Question: i don't know why but when i add items to listview i get only the last item. E.G. if i write apple and than pear i get only pear and not apple and pear.
Why?

CODE:
'''
holder.button.setOnClickListener(new View.OnClickListener() {
@Override
public void onClick(View v) {
System.out.println("IDDD:"+iddd);
System.out.println("IDDD:"+video2.getPic());
//holder.lw.setA
String commento= (holder.tw.getText().toString());
// holder.lw.setAdapter(adapter);
ArrayList<String> arrayList= new ArrayList<String>();
final ArrayAdapter<String> adapter = new ArrayAdapter<String>(context, android.R.layout.simple_list_item_1, arrayList);
arrayList.add(commento);
// next thing you have to do is check if your adapter has changed
holder.lw.setAdapter(adapter);
adapter.notifyDataSetChanged();
System.out.println("LISTVIEW:"+arrayList);
}
});
'''
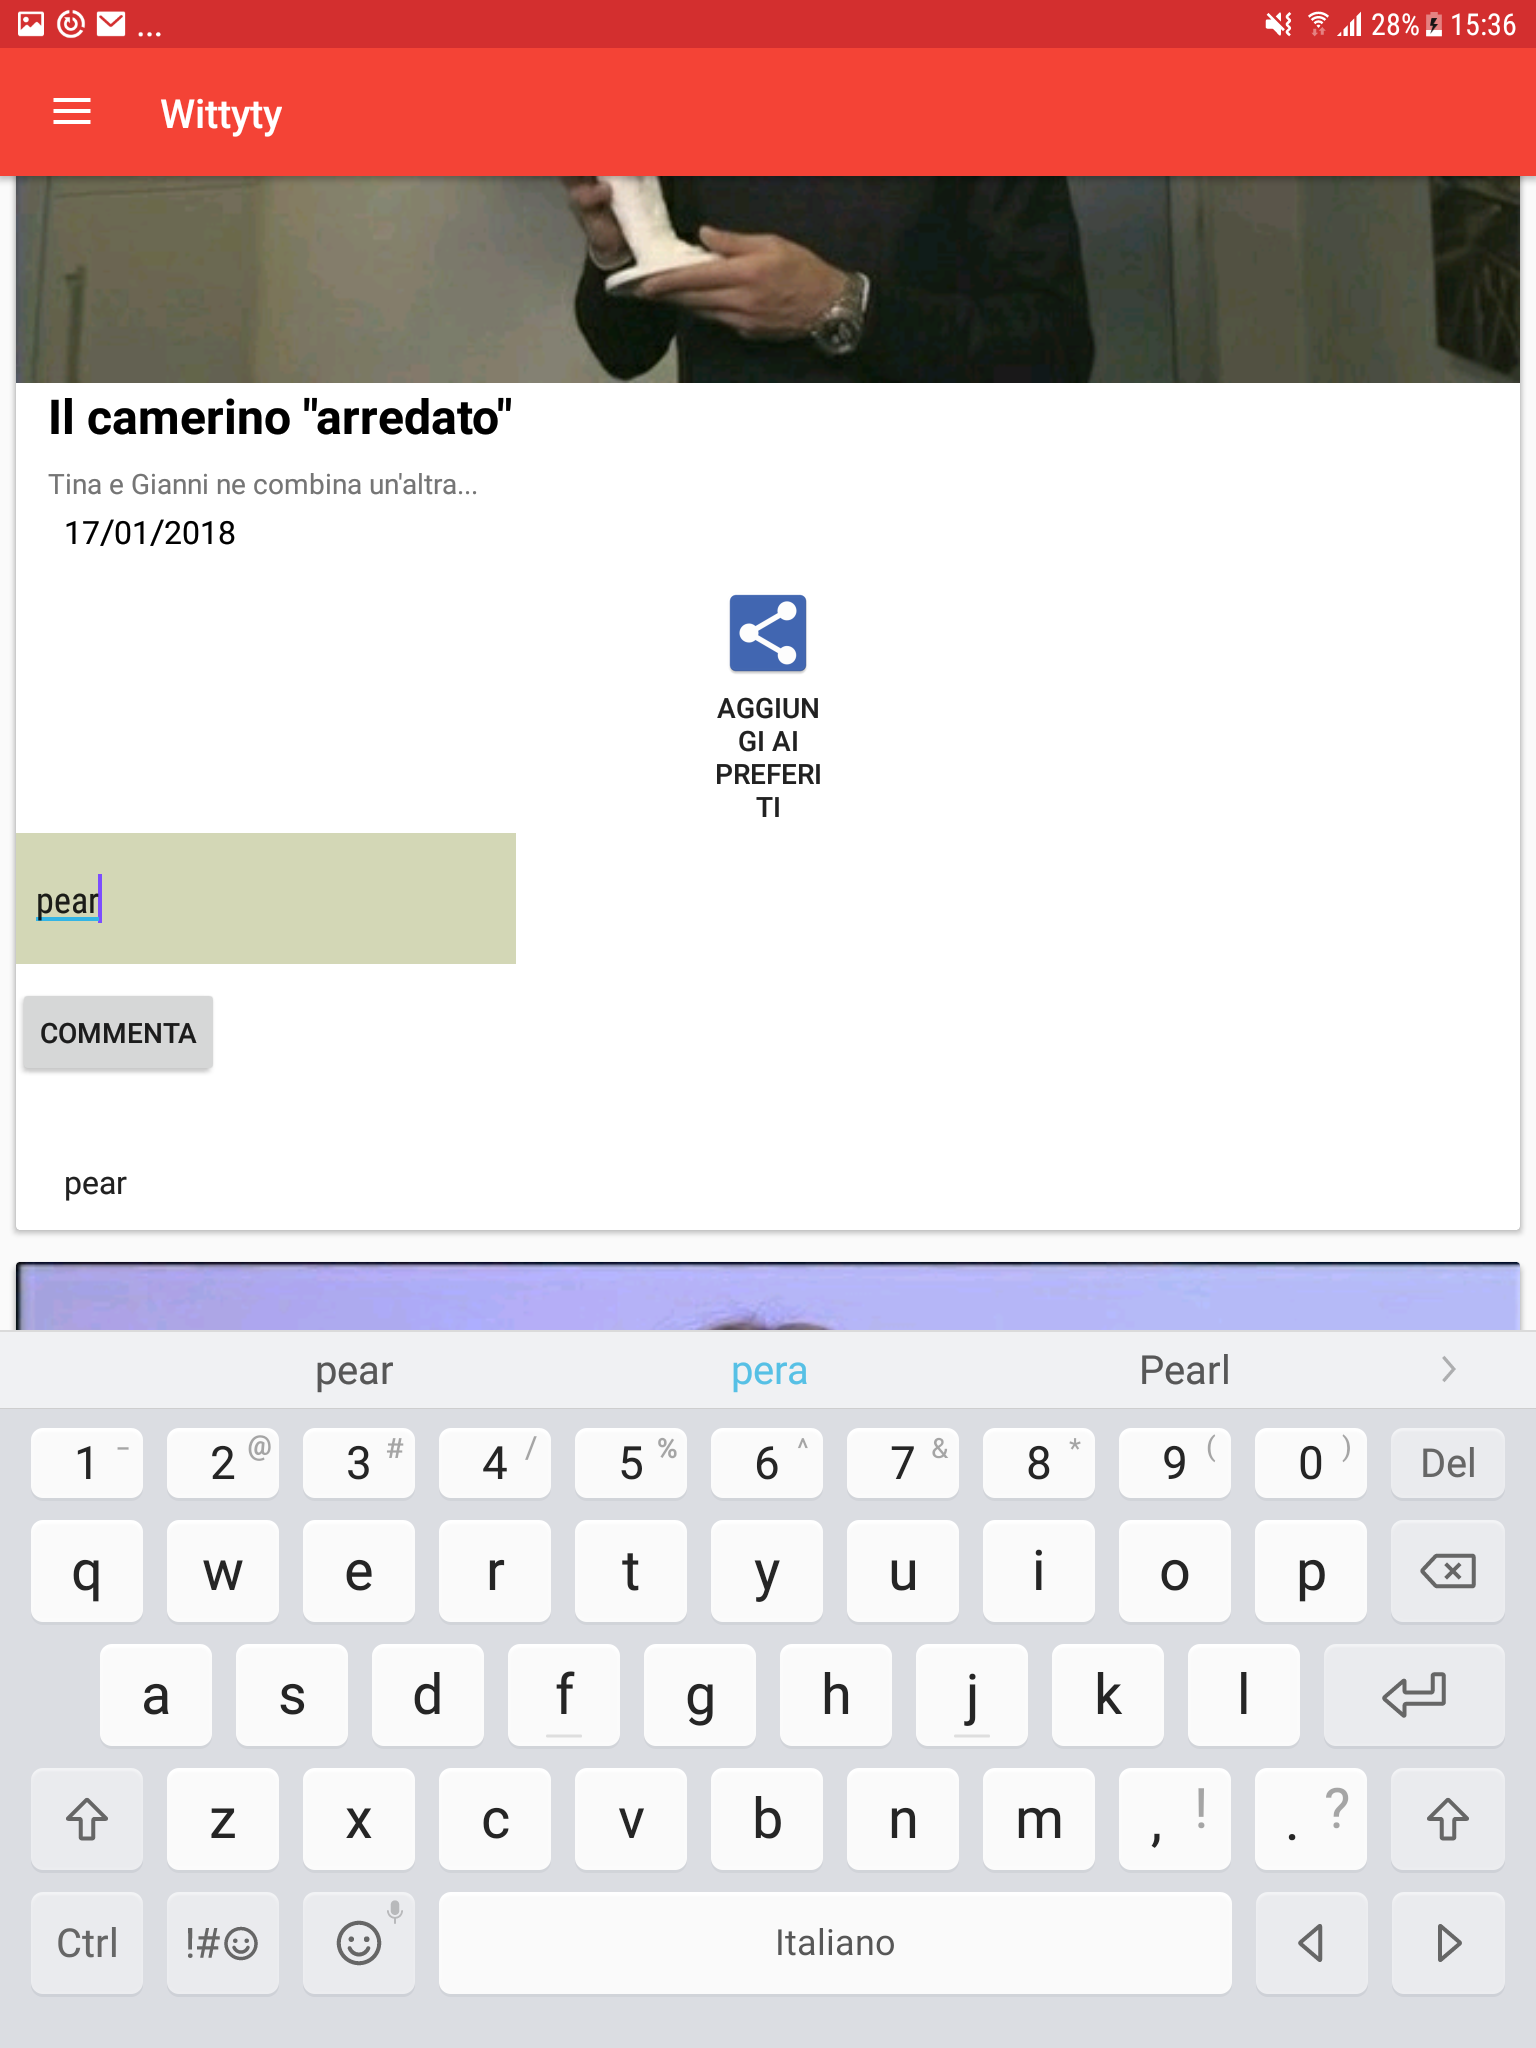
Answer: in every click you decalre new list 'ArrayList<String> arrayList= new ArrayList<String>();' and it's false
you need to declate it out of the listener and in your listener just add the new items and use adapter.notifyDataSetChanged();